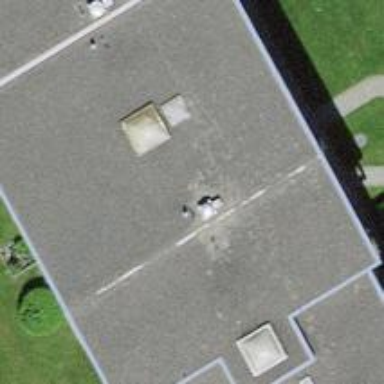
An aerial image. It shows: Apartment building with flat roof.